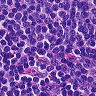
Metastatic tissue present: no